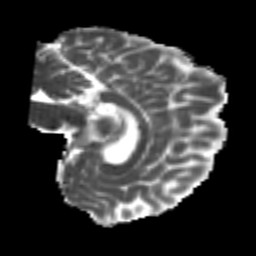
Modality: MD
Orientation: sagittal
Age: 20
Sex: female
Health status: healthy
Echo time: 0.074 s